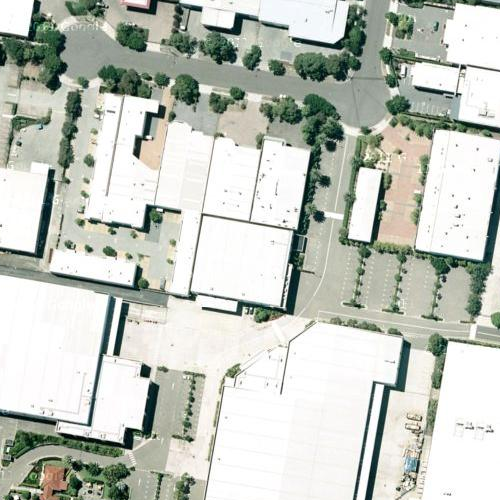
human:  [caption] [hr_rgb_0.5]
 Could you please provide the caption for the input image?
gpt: An industrial area with some white buildings densely arranged while some roads go through .

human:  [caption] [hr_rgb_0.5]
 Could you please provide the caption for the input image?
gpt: An industrial area with some white buildings densely arranged while some roads goes though .

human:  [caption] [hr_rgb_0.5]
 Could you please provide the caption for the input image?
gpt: Some roads with plants on the roadside pass through the industrial area .

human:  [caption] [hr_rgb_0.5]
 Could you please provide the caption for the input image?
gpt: There are some road with green plants on the roadside pass through the industrial area .

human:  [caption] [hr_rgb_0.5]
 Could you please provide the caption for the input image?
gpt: An industrial area with some white buildings while some roads goes through this area .